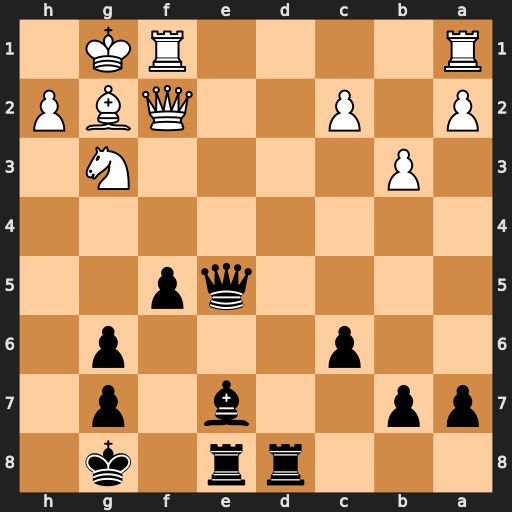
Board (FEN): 3rr1k1/pp2b1p1/2p3p1/4qp2/8/1P4N1/P1P2QBP/R4RK1
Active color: b
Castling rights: -
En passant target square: -
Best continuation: Bc5 Qxc5 Qxc5+